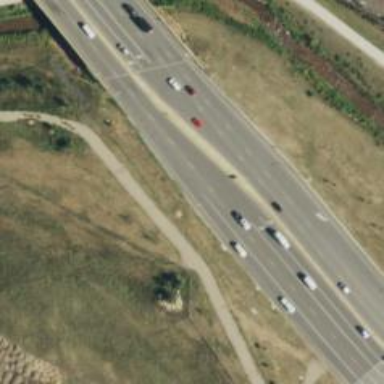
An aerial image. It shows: Asphalt road designated as trunk highway.